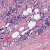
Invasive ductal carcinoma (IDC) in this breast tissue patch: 1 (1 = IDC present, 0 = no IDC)